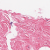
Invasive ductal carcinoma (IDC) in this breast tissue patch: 0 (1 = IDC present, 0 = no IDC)